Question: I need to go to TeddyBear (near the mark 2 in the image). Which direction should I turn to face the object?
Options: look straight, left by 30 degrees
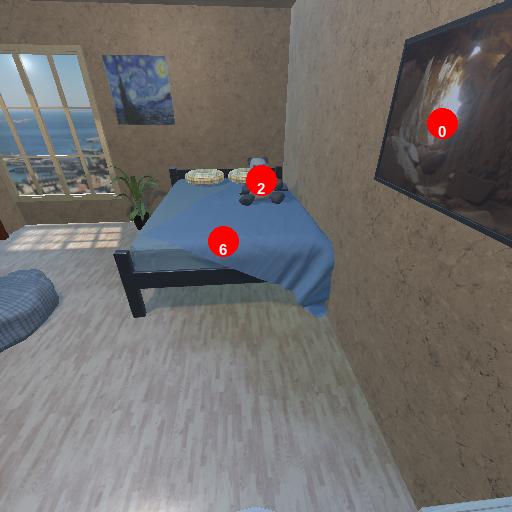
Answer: look straight